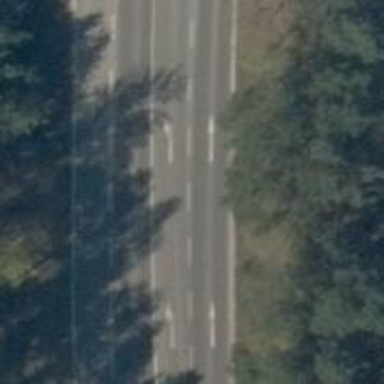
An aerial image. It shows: Asphalt road classified as primary highway.